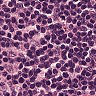
Metastatic tissue present: no